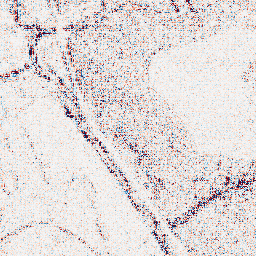
Category: wavelet
Decomposition family: wavelet_dwt
Decomposition parameters: wavelet: sym4
level: 1
Upsampling method: nearest
Upsampling parameters: scale: 4
Upsampling scale: 4